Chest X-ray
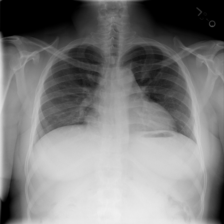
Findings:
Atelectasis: negative
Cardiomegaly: positive
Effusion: negative
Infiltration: negative
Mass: negative
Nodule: negative
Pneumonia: negative
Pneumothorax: negative
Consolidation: negative
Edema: negative
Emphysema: negative
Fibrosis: negative
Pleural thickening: negative
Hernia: negative